Question: I need to store 'int' in 'CloudKit', but it seems neither Int 16, 32, 64 bit are supported. How do you treat this issue? I want to assign a 'Core Data' value to a 'CloudKit' record's attribute.
'''
recordS.setObject(recordValue, forKey:attributeName)
@property (nonatomic) int32_t recordValue; <- declaration in Core Data header
'''

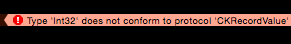
Answer: 'int32_t' needs to be wrapped into 'NSNumber'
'''
NSNumber(int: recordValue)
'''